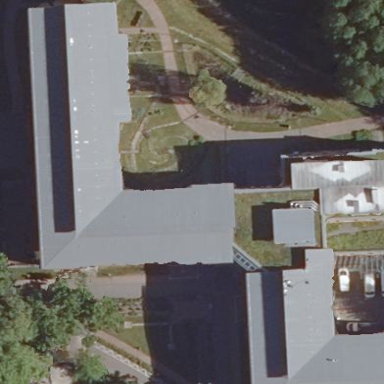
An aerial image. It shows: Part of building.